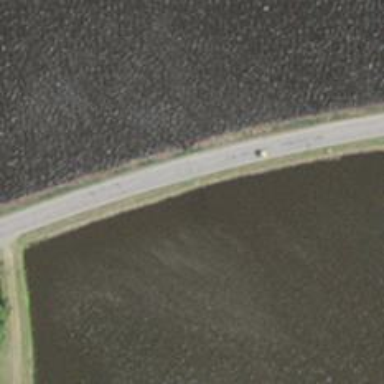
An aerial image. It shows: Dam along waterway.